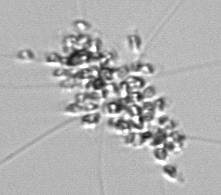
Label: Chaetoceros_didymus_TAG_external_flagellate